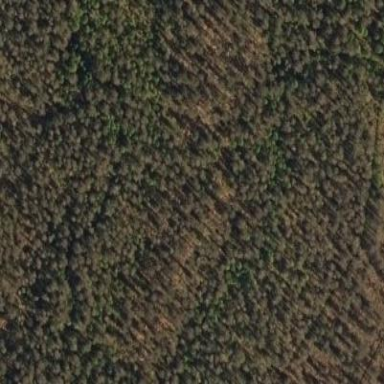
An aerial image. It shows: Woodland consisting mainly of needle-leaved trees.